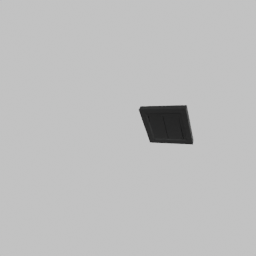
Label: appliances